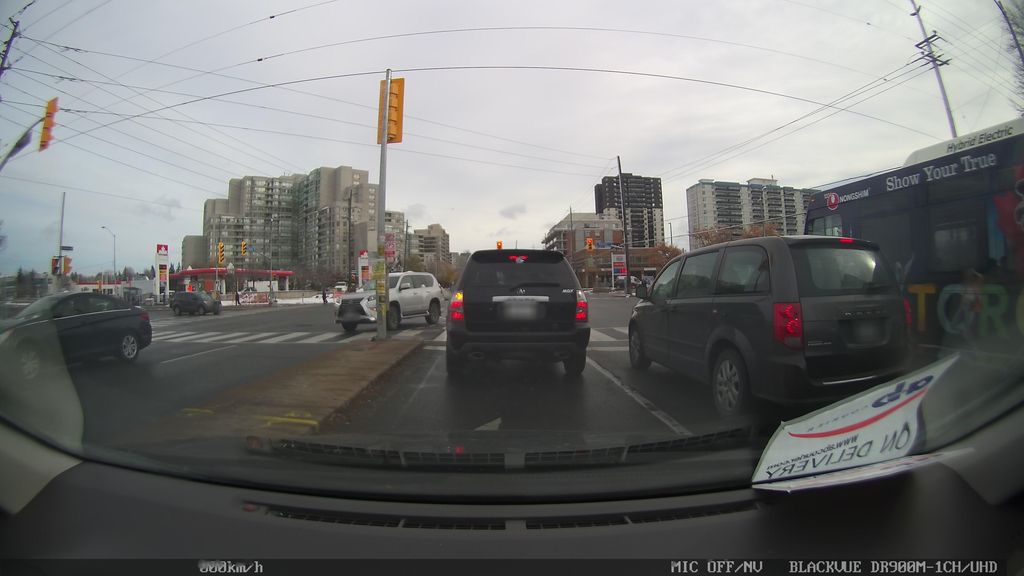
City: toronto